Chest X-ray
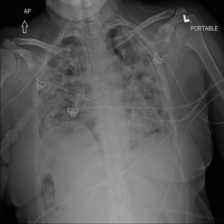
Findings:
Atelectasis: negative
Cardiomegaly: negative
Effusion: negative
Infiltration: positive
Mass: negative
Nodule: negative
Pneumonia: negative
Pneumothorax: positive
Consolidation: negative
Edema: negative
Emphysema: negative
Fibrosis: negative
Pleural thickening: negative
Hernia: negative